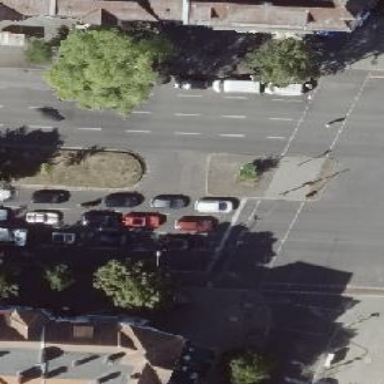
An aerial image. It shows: Road with traffic signals.